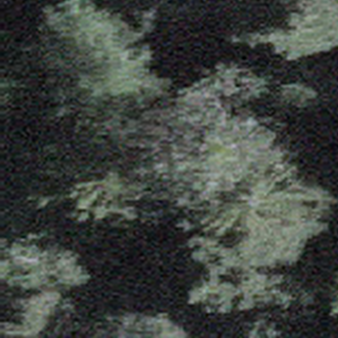
Label: other